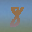
Label: 8